Interaction volume radius: 5 \u00c5
Interaction volume height: 15 \u00c5
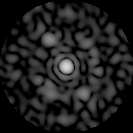
Disorder parameter: 0.8025